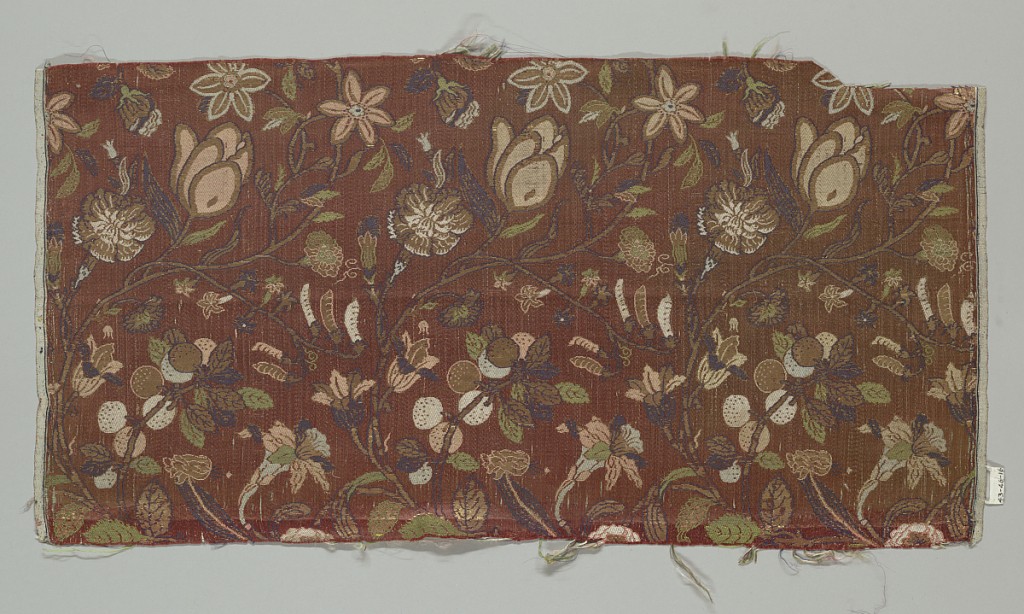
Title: Textile
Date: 19th century
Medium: silk and metal Technique: plain compound satin, brocaded
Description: Undulating stems with flowers and fruit in polychrome silks and gold on a rust satin ground. The gold threads are gilded strips of paper cut to fit the desired pattern; not a true brocading technique.